高二 · 度量几何学
已知扇形的周长为 $20 \mathrm{~cm}$, 面积为 $16 \mathrm{~cm}^{2}$, 则扇形的圆心角 $\alpha$ 的弧度数为
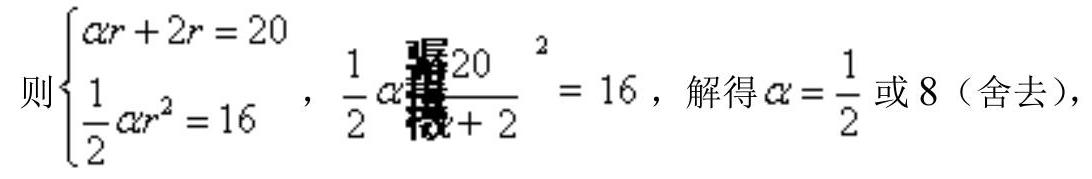
答案: $\frac{1}{2}$
解析: 扇形的周长为 $20 \mathrm{~cm}$ ，面积为 $16 \mathrm{~cm}^{2}$ ，

设扇形圆心角 $\alpha, \alpha \hat{\mathrm{I}}(0,2 \pi)$ ，半径 $r$,

所以 $\alpha=\frac{1}{2}$, 故答案为 $\frac{1}{2}$.